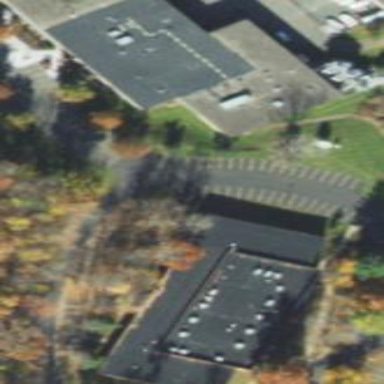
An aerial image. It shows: Parking area with surface.